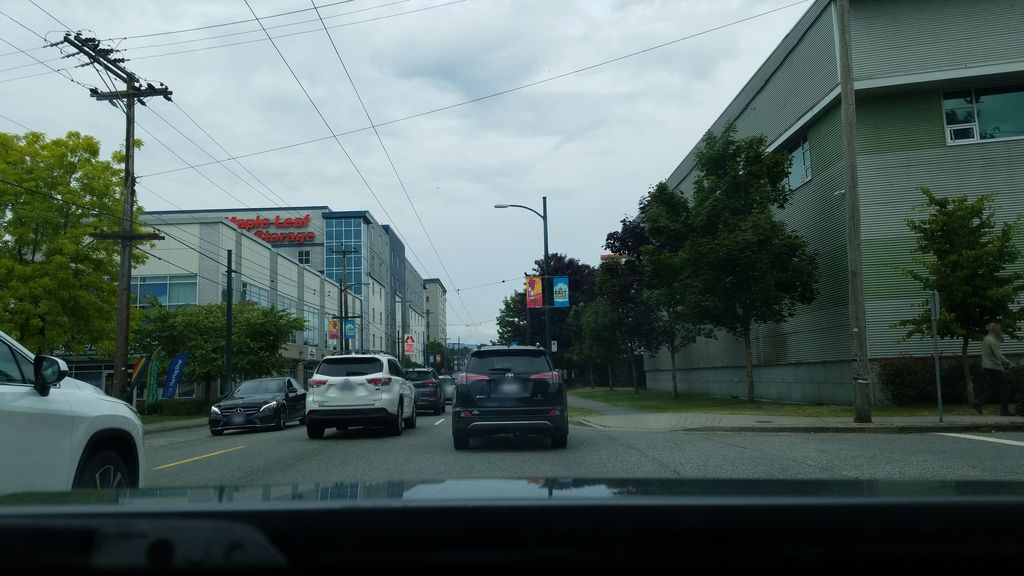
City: vancouver